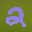
Label: 2